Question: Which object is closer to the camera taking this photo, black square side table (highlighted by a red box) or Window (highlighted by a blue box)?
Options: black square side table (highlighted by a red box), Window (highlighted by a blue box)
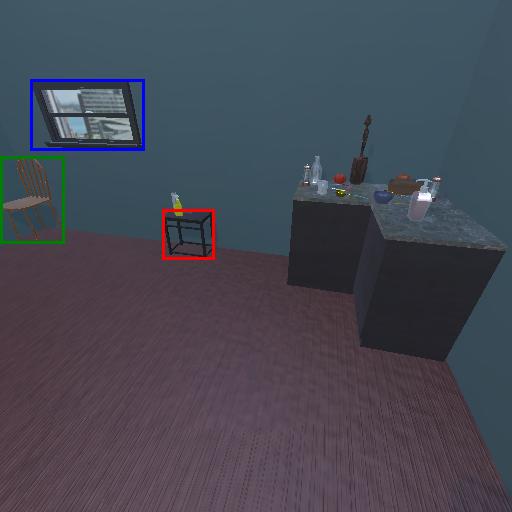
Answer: black square side table (highlighted by a red box)